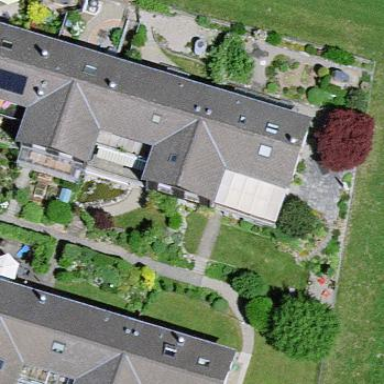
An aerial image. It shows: Residential building.